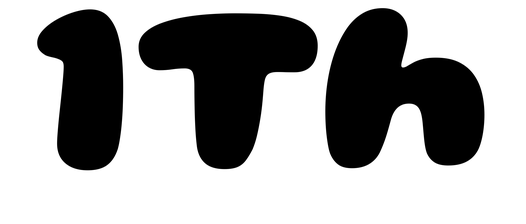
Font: Gluten_ExtraBold